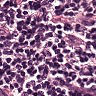
Metastatic tissue present: no